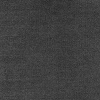
Atmospheric dust classification: dusty